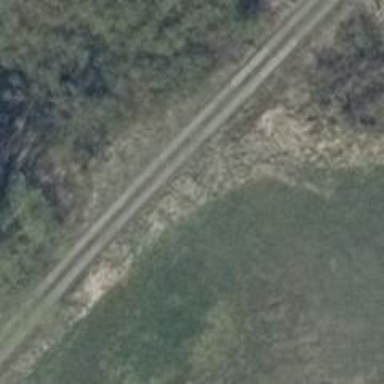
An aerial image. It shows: High-quality track road with concrete lanes.